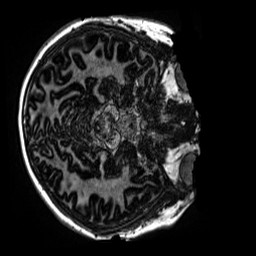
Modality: MP2RAGE
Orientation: axial
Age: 12
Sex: female
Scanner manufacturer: siemens
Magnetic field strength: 3 T
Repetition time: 4 s
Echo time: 0.00299 s